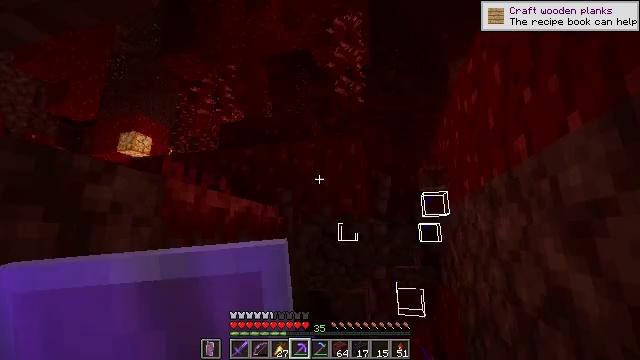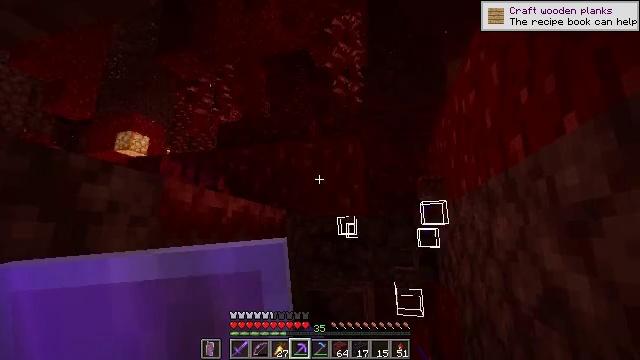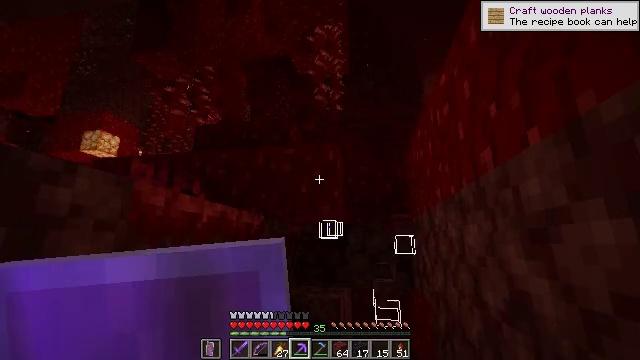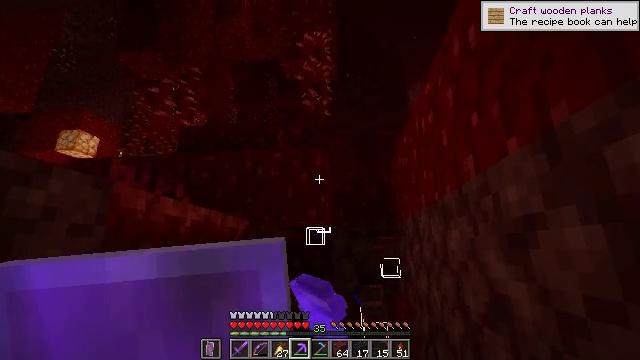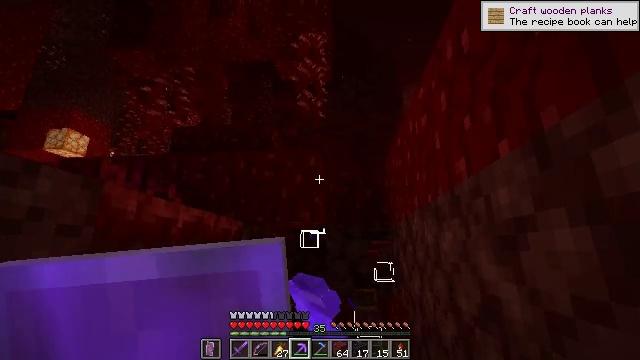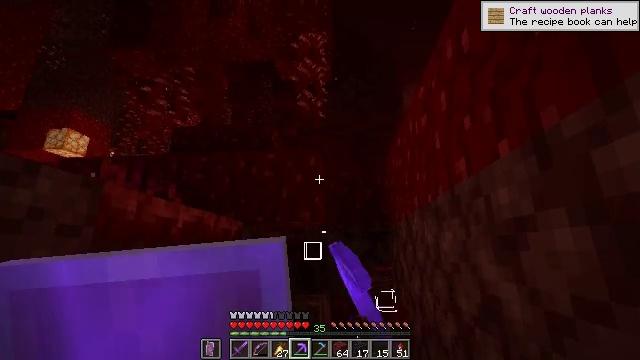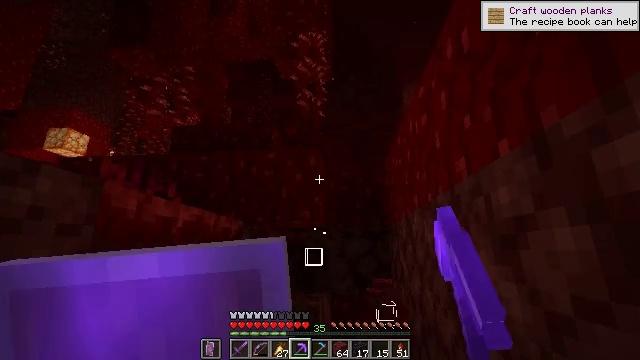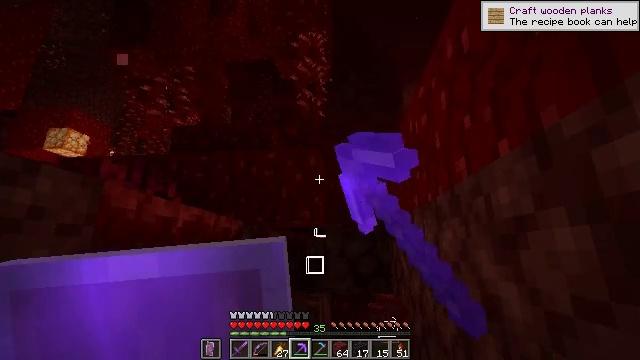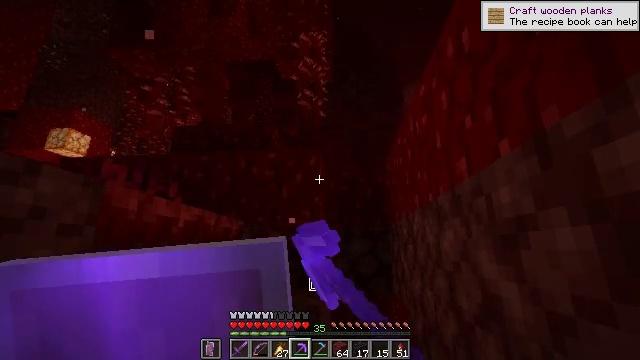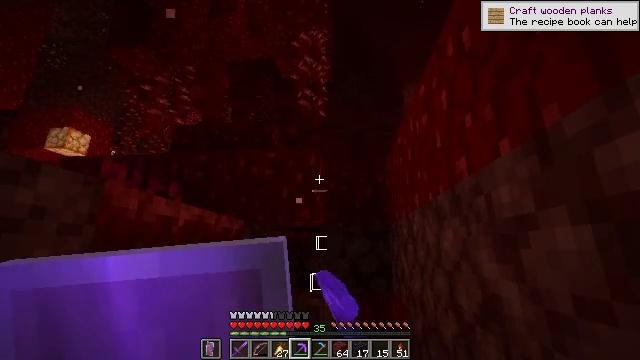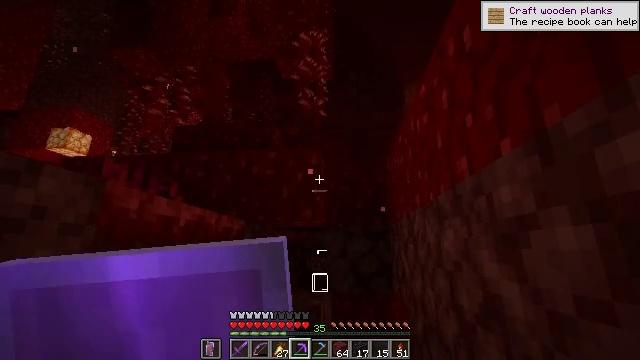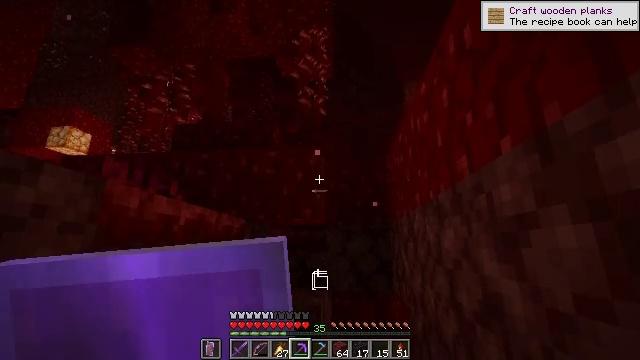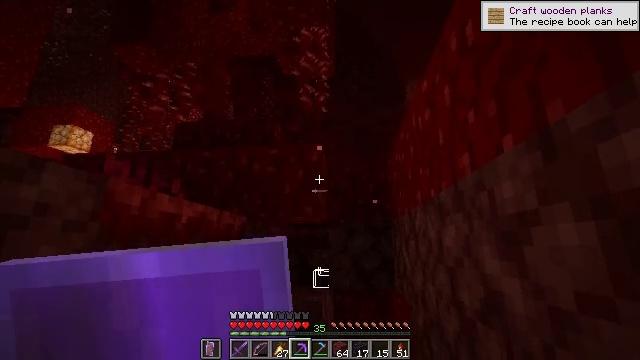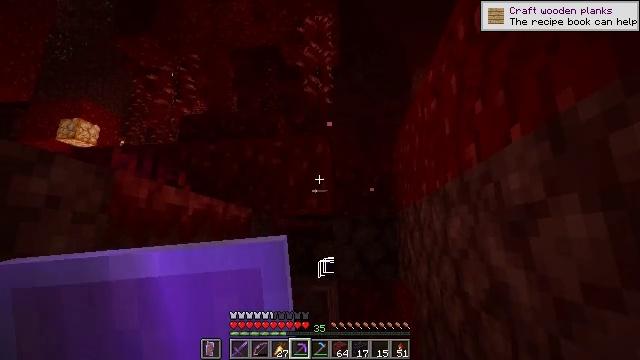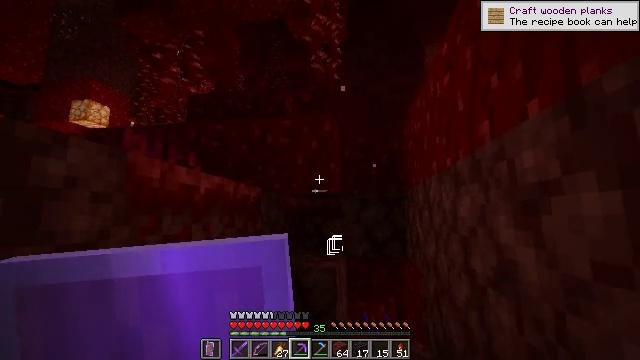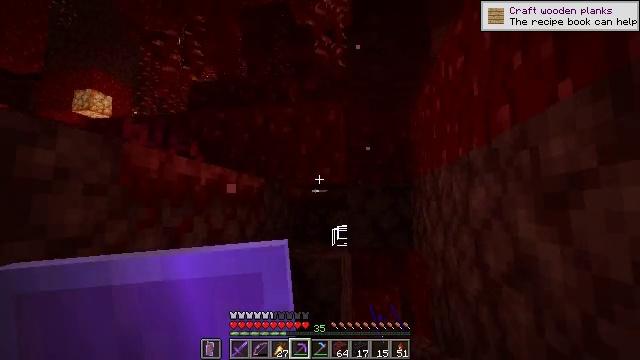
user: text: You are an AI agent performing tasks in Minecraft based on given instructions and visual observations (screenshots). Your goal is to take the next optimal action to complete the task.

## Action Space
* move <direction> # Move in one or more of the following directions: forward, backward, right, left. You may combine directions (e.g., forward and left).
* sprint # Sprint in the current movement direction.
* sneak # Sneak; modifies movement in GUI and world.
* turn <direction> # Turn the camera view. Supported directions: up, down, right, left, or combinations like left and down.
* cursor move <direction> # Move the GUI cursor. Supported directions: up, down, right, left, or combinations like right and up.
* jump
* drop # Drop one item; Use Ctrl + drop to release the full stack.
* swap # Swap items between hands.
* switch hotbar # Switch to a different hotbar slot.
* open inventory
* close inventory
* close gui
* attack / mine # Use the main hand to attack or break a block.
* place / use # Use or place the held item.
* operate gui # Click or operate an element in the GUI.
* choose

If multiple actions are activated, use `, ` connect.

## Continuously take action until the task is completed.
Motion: motion action
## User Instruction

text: Break the nether wart block with a tool.
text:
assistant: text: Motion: attack / mine
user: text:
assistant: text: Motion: turn right and up, attack / mine
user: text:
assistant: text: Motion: turn right and up, attack / mine
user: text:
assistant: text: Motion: turn right, attack / mine
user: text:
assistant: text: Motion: attack / mine
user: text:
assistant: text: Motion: attack / mine
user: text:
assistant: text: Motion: attack / mine
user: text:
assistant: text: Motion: attack / mine
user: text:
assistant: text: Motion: no_op
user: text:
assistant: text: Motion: no_op
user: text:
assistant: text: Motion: no_op
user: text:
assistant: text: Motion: no_op
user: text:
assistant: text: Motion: turn left and down
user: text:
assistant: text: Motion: turn left and down
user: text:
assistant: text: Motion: move forward, turn down
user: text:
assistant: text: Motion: move forward
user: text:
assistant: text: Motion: move forward
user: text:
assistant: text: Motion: move forward
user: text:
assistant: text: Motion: no_op
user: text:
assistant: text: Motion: no_op
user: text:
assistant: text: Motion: no_op
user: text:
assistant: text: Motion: no_op
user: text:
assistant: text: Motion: no_op
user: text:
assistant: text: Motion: no_op
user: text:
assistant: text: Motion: no_op
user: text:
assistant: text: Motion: no_op
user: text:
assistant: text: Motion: no_op
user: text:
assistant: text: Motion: no_op
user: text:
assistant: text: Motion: turn up
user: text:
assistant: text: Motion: turn left and up